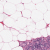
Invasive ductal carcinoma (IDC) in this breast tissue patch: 0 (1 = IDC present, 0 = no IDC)